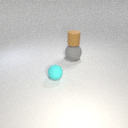
large gray rubber sphere below small brown rubber cylinder